Question: I have a Model where Recipes have corresponding RecipeLines, I am trying to print out a list of those Recipes looping through the RecipeLines that have a corresponding RecipeID for that particular Recipe. I'm almost there...
Here are the Models
'''
namespace XXX.Models
{
public class Recipe
{
public int RecipeID { get; set; }
public string RecipeName { get; set; }
public string RecipeInstructions { get; set; }
public int Serves { get; set; }
public float PrepTime { get; set; }
public virtual List<RecipeLine> RecipeLines { get; set; }
}
}
'''
'''
namespace XXX.Models
{
public class RecipeLine
{
public int RecipeLineID { get; set; }
public string Quantity { get; set; }
public float MeasureAmount { get; set; }
public int MeasurementID { get; set; }
public string Instruction { get; set; }
public int RecipeID { get; set; }
public int IngredientID { get; set; }
public virtual Measurement Measurement { get; set; }
public virtual Recipe Recipe { get; set; }
public virtual Ingredient Ingredient { get; set; }
}
}
'''
'''
namespace XXX.Models
{
public class Measurement
{
public int MeasurementID { get; set; }
public string Measurement { get; set; }
public virtual List<RecipeLine> RecipeLines { get; set; }
}
}
'''
'''
namespace XXX.Models
{
public class Ingredient
{
public int IngredientID { get; set; }
public string IngredientName { get; set; }
public string IngredientDescript { get; set; }
public virtual List<RecipeLine> RecipeLines { get; set; }
}
}
'''
Here is the ViewModel
'''
namespace XXX.ViewModels
{
public class RecipeLineViewModel
{
public IEnumerable<Recipe> AllRecipes { get; set; }
//public IEnumerable<RecipeLine> AllRecipeLines { get; set; }
private ApplicationDbContext db = new ApplicationDbContext();
public void PopulateModel()
{
AllRecipes = db.Recipes.Include("RecipeLines")
.Include("RecipeLines.Measurement")
.Include("RecipeLines.Ingredient");
}
}
}
'''
My Partial Controller
'''
using XXX.ViewModels;
using XXX.Models;
namespace XXX.Controllers
{
public class PartialsController : Controller
{
public ActionResult RecipeList()
{
RecipeLineViewModel model = new RecipeLineViewModel();
model.PopulateModel();
return PartialView("_RecipeList", model);
}
}
}
'''
OK, Now for the PartialView that is giving me problems during the NESTED FOR LOOP. The FIRST FOR LOOP is working fine. It's the NESTED LOOP that I obviously have wrong
'''
@model XXX.ViewModels.RecipeLineViewModel
<div class="row">
<div class="large-6 columns">
<h4>Recipes&nbsp;&nbsp;&nbsp;&nbsp;@if (Request.IsAuthenticated && User.IsInRole("admin"))
{ @Html.ActionLink("Create New", "Create", "Recipe") }</h4>
<p>Our recipes are a combination of meals we have put together using our own products and meals our customers have submitted of their own creation using our products!</p>
</div>
<div class="large-2 columns">&nbsp;&nbsp;</div>@*Blank column*@
<div class="large-4 columns">
<h4>Select a Recipe</h4>
@foreach (var recipe in Model.AllRecipes)
{
<a href="#@recipe.RecipeName" class="small button">@recipe.RecipeName</a>
}
</div>
</div>
@foreach (var recipe in Model.AllRecipes)
{
<div class="row" id="@recipe.RecipeName"><div class="large-12 columns"><hr /></div></div>
<div class="row">
<div class="large-4 columns">
@if (File.Exists(Server.MapPath("~/Images/recipes/" + recipe.RecipeImage)))
{ <img src="~/Images/recipes/@recipe.RecipeImage"> }
else
{ <h5>No image available</h5> }
<br /><br />
@if (Request.IsAuthenticated && User.IsInRole("admin"))
{
<div class="row"><div class="large-12 columns"><strong>UPDATE RECIPE: </strong> @Html.ActionLink("Edit", "Edit", "Recipe", new { id = recipe.RecipeID }, null) | @Html.ActionLink("Details", "Details", "Recipe", new { id = recipe.RecipeID }, null) | @Html.ActionLink("Delete", "Delete", "Recipe", new { id = recipe.RecipeID }, null)</div></div>
}
</div>
<div class="large-8 columns">
<h4>@recipe.RecipeName / @recipe.RecipeName</h4>
<div>
Prep Time: @recipe.PrepTime Mins / Serves: @recipe.Serves People
@if (Request.IsAuthenticated && User.IsInRole("admin"))
{ @Html.ActionLink("Edit", "Edit", "Recipe", null, null, "Serves", new { id = recipe.RecipeID }, null) }
</div>
<br /><strong>Ingredients:</strong><br /><br />
@foreach (RecipeLine recipeLines in Model.RecipeLines.Where(rl => rl.RecipeID == recipe.RecipeID))
{
<div>
@if (recipeLines.Quantity != "0")
{
@recipeLines.Quantity }
@if (recipeLines.MeasureAmount != 0)
{
@recipeLines.MeasureAmount }
@if (recipeLines.Measurement.Measurement != "none")
{
@recipeLines.Measurement.Measurement }
@recipeLines.Ingredient.IngredientName @recipeLines.Instruction
@if (Request.IsAuthenticated && User.IsInRole("admin"))
{
@Html.ActionLink("Edit", "Edit", "RecipeLines", new { id = recipeLines.RecipeLineID }, null);
}
@if (Request.IsAuthenticated && User.IsInRole("admin"))
{
@Html.ActionLink("Delete", "Delete", "RecipeLines", new { id = recipeLines.RecipeLineID }, null) }
</div>
}
@if (Request.IsAuthenticated && User.IsInRole("admin"))
{ @Html.ActionLink("+", "Create", "RecipeLines", new { recipeid = recipe.RecipeID }, null);
}
<br />
</div>
</div>
<div class="row">
<div class="large-12 columns">
<strong>Instructions:</strong>
@if (Request.IsAuthenticated && User.IsInRole("admin"))
{
@Html.ActionLink("Edit", "Edit", "Recipe", null, null, "Instructions", new { id = recipe.RecipeID }, null);
}
<br /><br />
<div>@Html.Raw(recipe.RecipeInstructions.Replace("
", "<br />"))</div><br />
</div>
</div>
}
'''
If that is too much code for you to look at Here is a shortened version that get's the same point across..
Abbreviated Code for
'''
@model XXX.ViewModels.RecipeLineViewModel
@foreach (var recipe in Model.AllRecipes)
{
@recipe.RecipeName
@foreach (var recipeLines in Model.AllRecipes.RecipeLines.Where(rl => rl.RecipeID == recipe.RecipeID))
{
@recipeLines.Measurement.Measurement
@recipeLines.Ingredient.IngredientName
@recipeLines.Instruction
}
}
'''
Yes I am a total noob when it comes to this type of operation. I would like to understand it better, but I have been struggling to figure it out. Any help would be appreciated. I know I'm almost there.

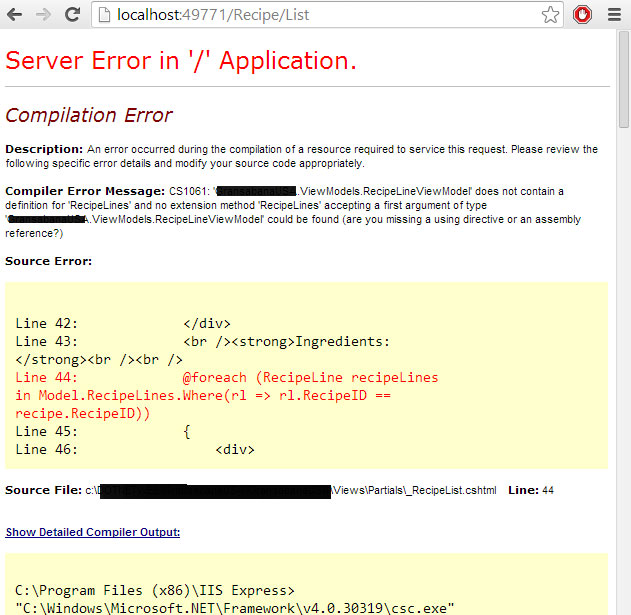
Answer: In your code you have this...
'''
@foreach (RecipeLine recipeLines in Model.RecipeLines.Where(rl => rl.RecipeID == recipe.RecipeID))
{
...
'''
The offending line specified by the error 'Model Contains no definition for RecipeLines' is this...
'''
Model.RecipeLines.Where(rl => rl.RecipeID == recipe.RecipeID)
'''
You need to change that to this
'''
recipe.RecipeLines.Where(rl => rl.RecipeID == recipe.RecipeID)
'''
'recipe' comes from the outer loop, and 'RecipeLines' is coming from your 'Recipe' class